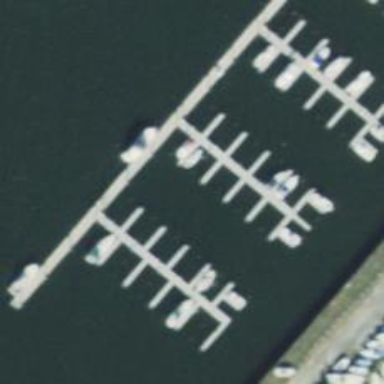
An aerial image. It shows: Pier with mooring facilities.